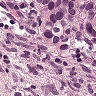
Metastatic tissue present: yes